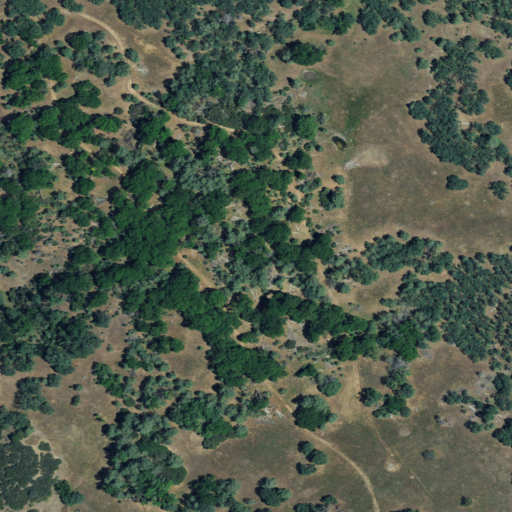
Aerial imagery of ridge(s) in California named Castle Ridge containing grassland, mixed forest, and shrub